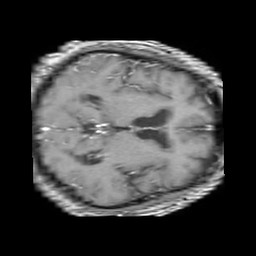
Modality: T1w
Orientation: axial
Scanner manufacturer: philips
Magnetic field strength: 1.5 T
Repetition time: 0.191 s
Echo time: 0.001925 s